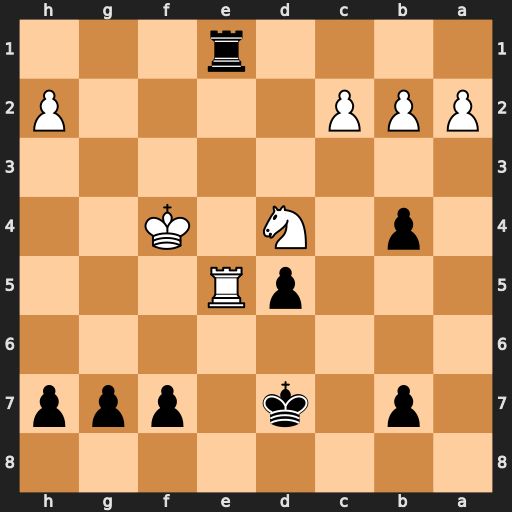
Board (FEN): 8/1p1k1ppp/8/3pR3/1p1N1K2/8/PPP4P/4r3
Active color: b
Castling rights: -
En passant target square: -
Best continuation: g5+ Rxg5 Re4+ Kf3 Rxd4